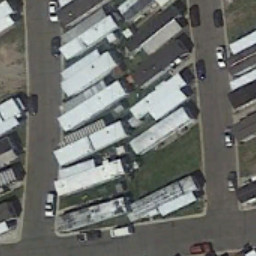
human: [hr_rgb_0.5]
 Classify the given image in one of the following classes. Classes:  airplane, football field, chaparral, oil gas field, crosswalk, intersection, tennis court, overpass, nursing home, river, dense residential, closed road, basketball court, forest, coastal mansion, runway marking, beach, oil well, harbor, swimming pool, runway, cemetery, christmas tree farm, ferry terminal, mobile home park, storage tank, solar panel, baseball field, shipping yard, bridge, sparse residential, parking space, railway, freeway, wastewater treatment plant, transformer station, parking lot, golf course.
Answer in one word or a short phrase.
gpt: mobile home park